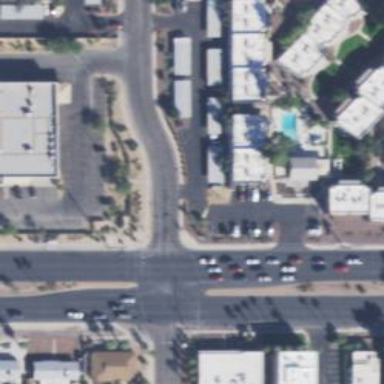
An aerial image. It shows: Pedestrian crossing with zebra markings on the footway.